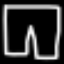
Label: pants